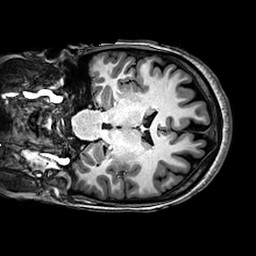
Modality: T1w
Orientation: coronal
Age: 21
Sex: female